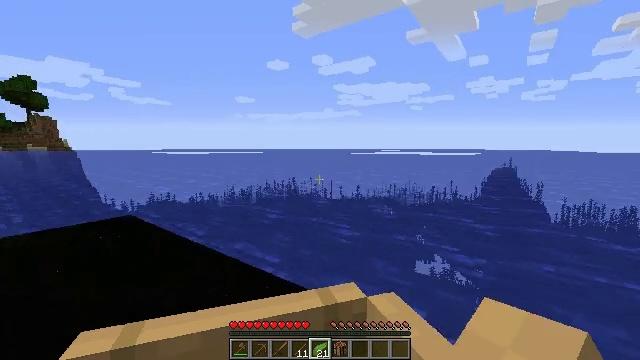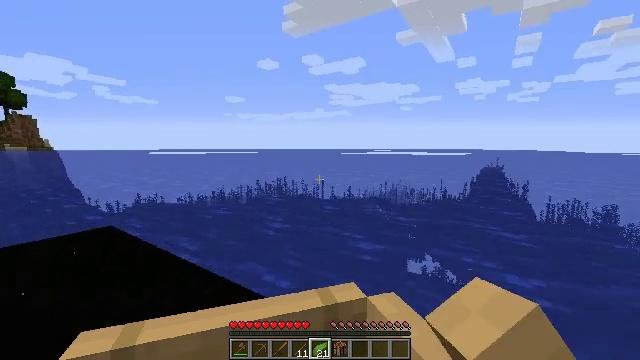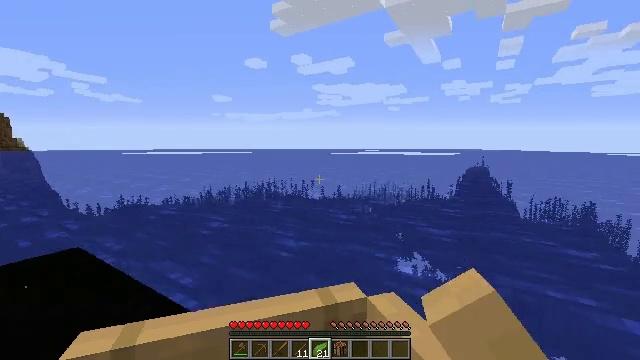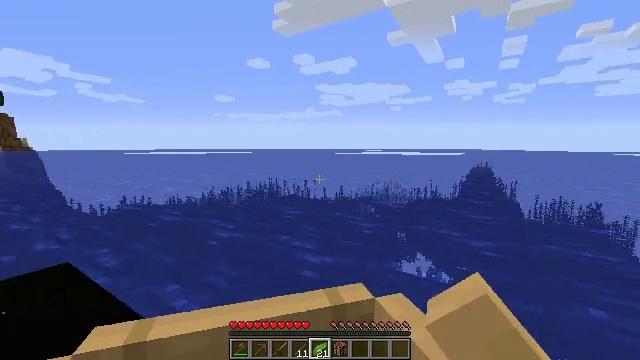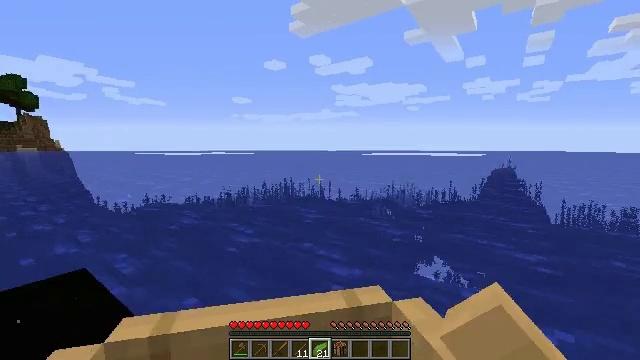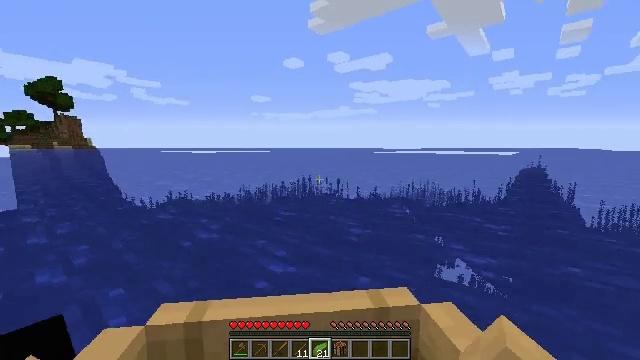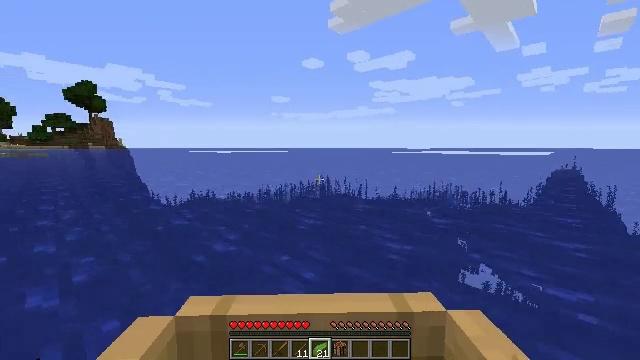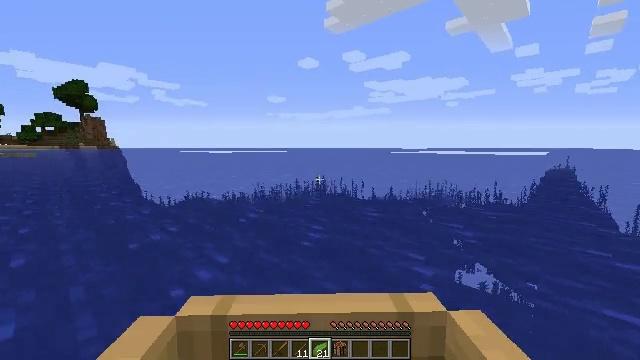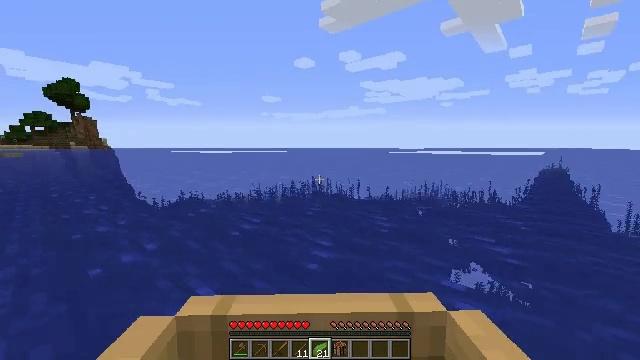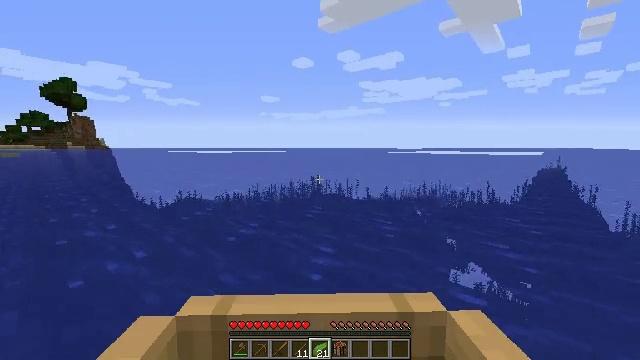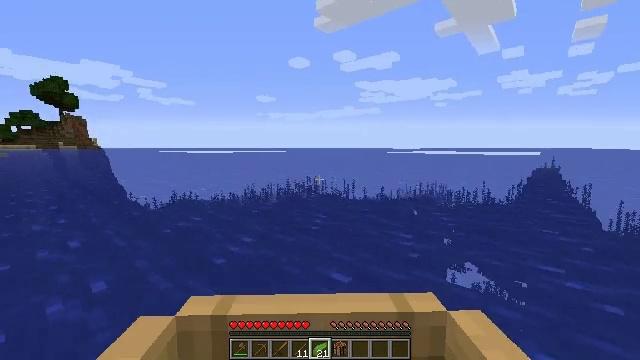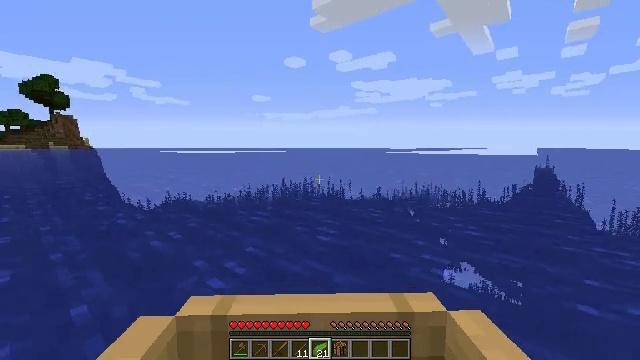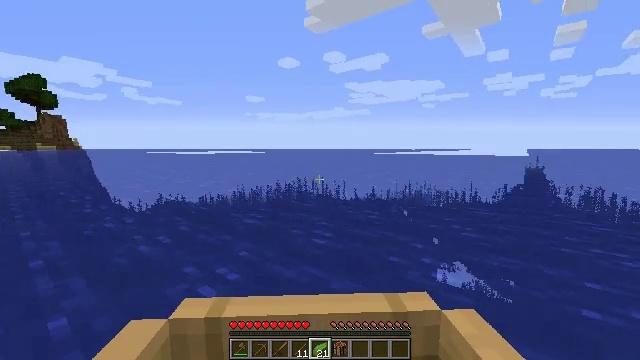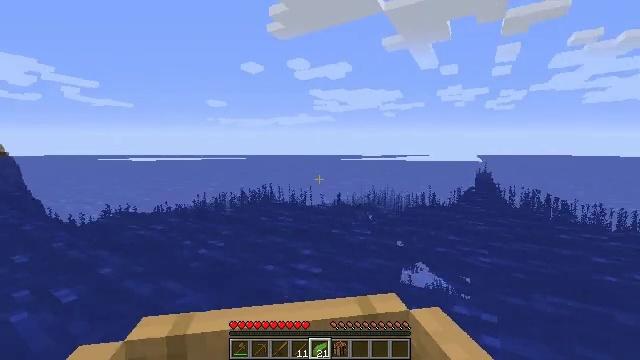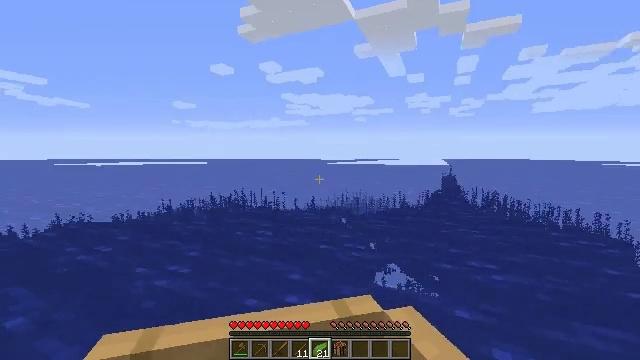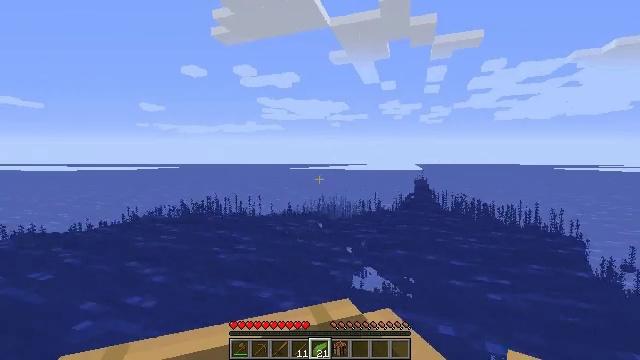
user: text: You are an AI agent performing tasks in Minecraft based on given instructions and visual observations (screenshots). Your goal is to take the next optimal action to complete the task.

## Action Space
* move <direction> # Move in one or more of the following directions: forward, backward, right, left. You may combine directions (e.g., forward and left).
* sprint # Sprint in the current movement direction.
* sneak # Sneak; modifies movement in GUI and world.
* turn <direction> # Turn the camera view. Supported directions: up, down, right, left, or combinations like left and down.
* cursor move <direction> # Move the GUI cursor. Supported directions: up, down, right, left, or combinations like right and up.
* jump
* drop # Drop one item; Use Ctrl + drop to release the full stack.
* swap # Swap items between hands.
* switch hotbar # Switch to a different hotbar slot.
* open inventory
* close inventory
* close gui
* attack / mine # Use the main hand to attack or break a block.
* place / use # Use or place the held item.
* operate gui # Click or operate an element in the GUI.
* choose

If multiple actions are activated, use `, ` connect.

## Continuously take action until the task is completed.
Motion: motion action
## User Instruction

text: Remove kelp and place it on the ground.
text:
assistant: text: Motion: move forward
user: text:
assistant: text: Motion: move forward
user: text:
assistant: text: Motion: move forward, turn left
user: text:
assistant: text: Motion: move forward, turn left
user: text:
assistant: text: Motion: move forward, turn left
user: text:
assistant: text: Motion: move forward, turn left
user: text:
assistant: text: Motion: move forward
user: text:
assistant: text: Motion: move forward
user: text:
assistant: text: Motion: move forward
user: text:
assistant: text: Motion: move forward
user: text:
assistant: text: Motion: move forward
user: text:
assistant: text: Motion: move forward, turn right
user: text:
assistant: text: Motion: move forward, turn right and up
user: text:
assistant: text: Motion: move forward, turn right
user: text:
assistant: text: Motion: move forward, turn right and up
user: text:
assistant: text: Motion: move forward
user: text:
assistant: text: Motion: move forward
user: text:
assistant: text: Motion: move forward
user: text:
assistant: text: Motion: move forward
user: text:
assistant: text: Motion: move forward
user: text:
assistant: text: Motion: move forward
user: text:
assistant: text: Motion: move forward
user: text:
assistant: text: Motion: move forward
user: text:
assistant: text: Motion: move forward
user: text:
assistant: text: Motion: move forward
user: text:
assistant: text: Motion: move forward
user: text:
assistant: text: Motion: move forward and move left
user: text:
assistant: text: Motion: move forward and move left
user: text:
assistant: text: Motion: move forward and move left
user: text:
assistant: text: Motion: move forward and move left